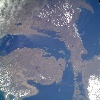
Label: land